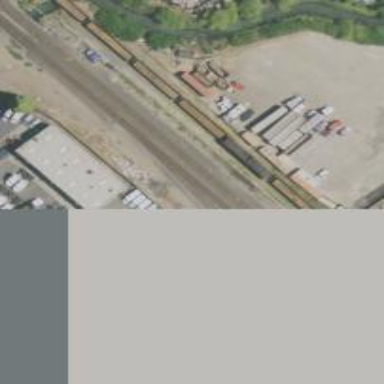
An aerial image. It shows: Railway siding for service.